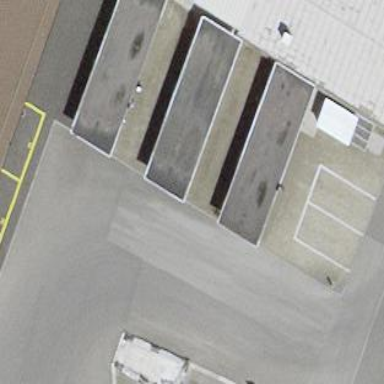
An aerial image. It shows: Flat roof on building.